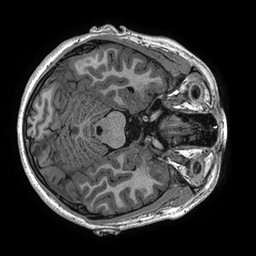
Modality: T1w
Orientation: axial
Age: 14
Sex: male
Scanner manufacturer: ge
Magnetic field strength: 3 T
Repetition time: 0.006952 s
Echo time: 0.00292 s